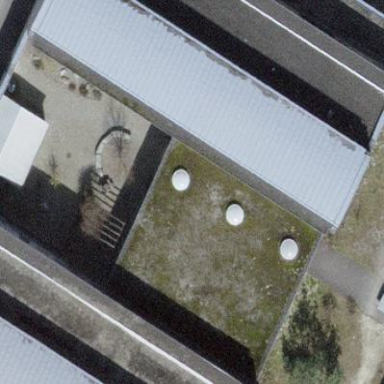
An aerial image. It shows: School building.